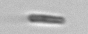
Label: fiber